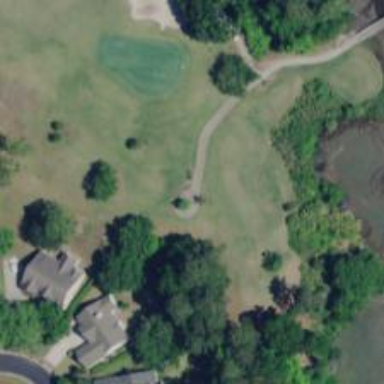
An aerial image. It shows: Path designated for golf carts.